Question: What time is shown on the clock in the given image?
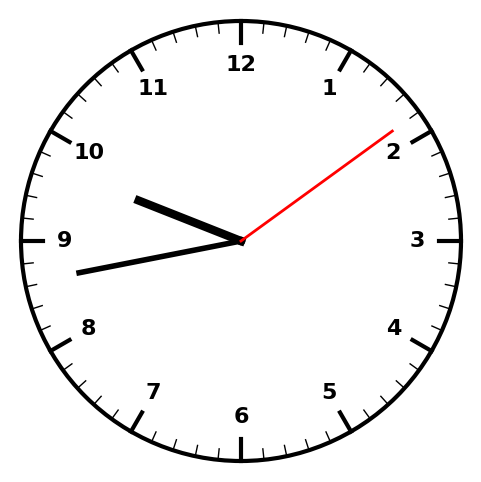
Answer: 09:43:09